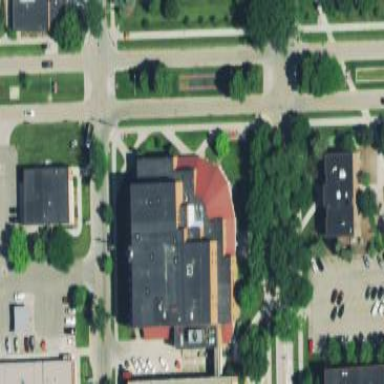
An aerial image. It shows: University building.